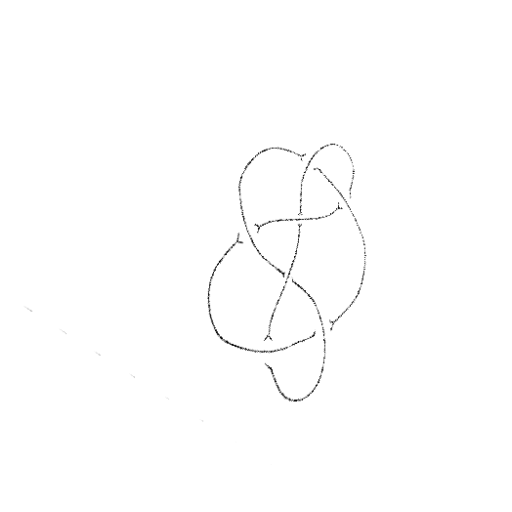
Crossing number: 7